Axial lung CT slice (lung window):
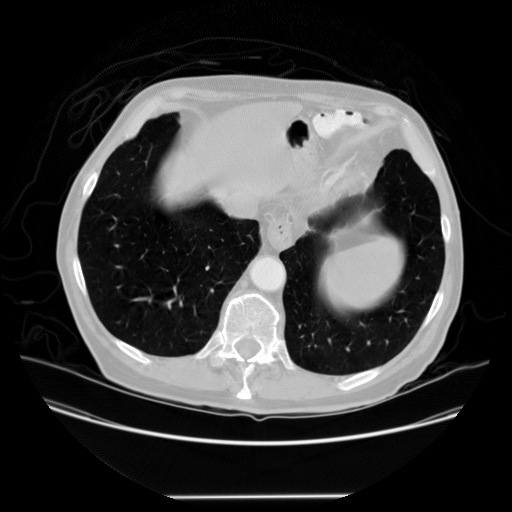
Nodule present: no